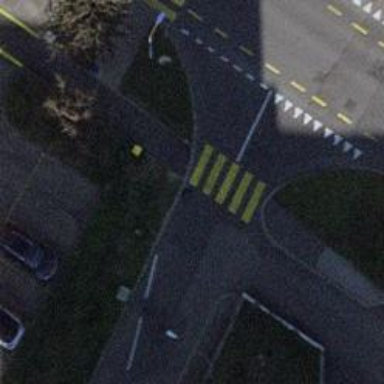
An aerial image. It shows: Asphalt footway with uncontrolled crossing. The crossing has markings.